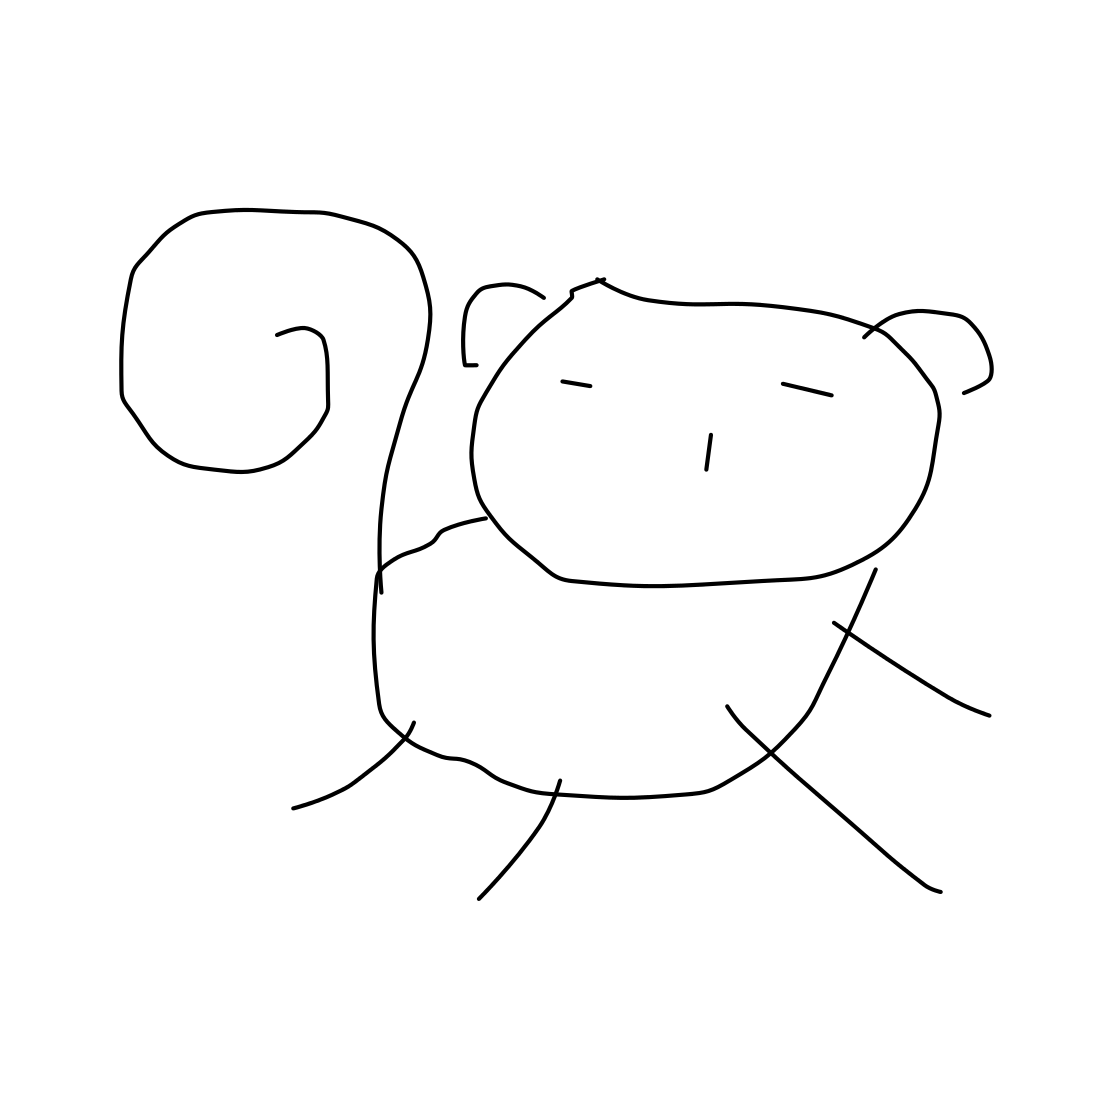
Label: monkey